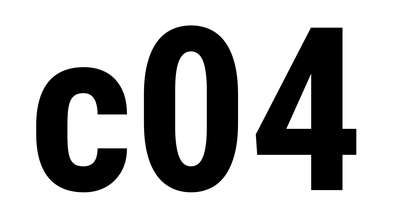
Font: Roboto_Condensed_Bold